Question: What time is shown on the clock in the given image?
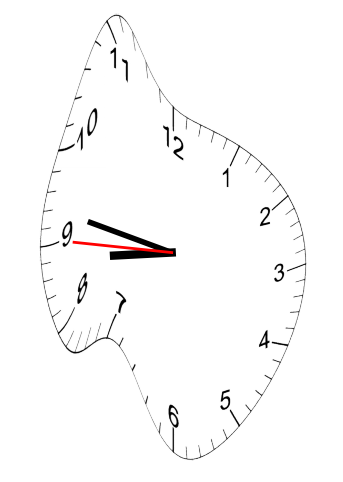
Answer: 08:46:45